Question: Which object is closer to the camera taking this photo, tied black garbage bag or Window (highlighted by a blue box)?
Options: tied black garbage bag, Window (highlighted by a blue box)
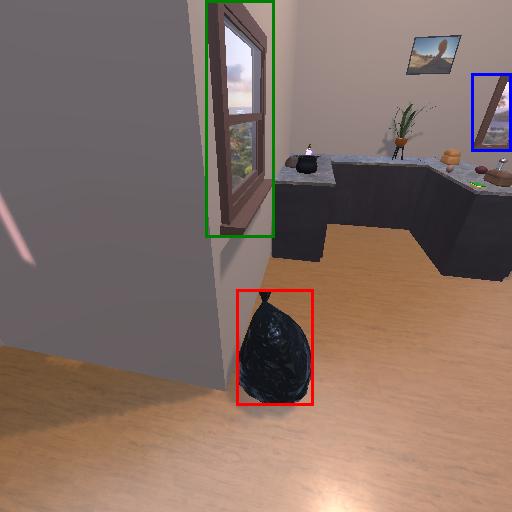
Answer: tied black garbage bag